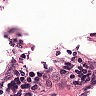
Metastatic tissue present: no